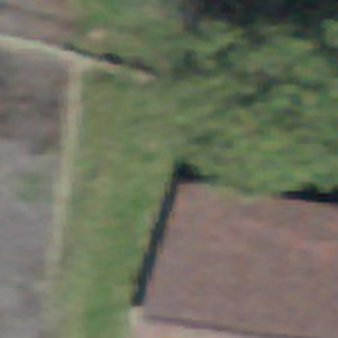
Label: other